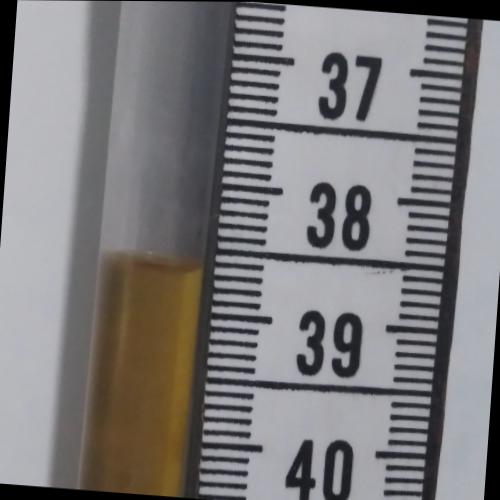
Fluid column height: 38.6 cm